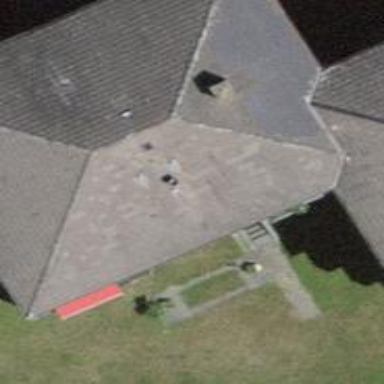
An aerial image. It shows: Residential building with hipped roof.